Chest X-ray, PA view. Patient: 56 years old, sex M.
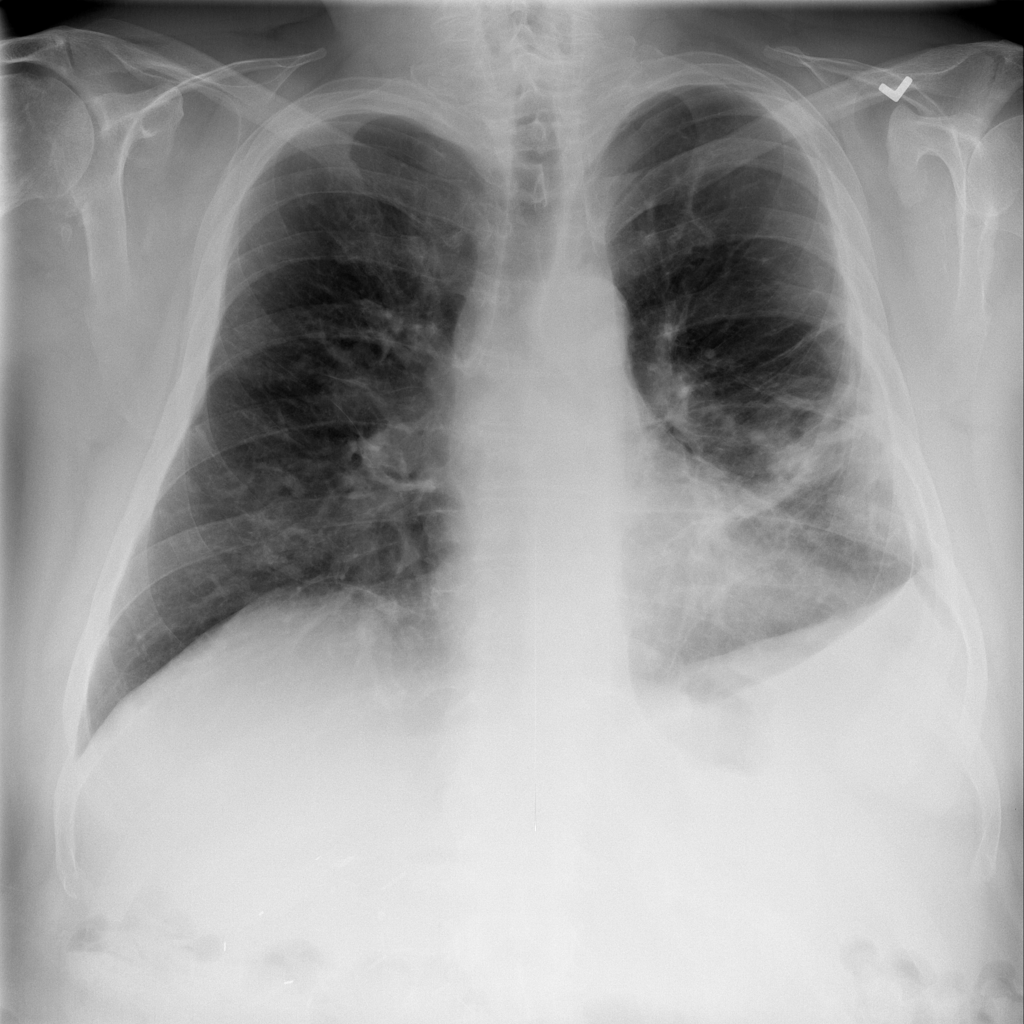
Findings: No Finding